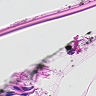
Metastatic tissue present: no